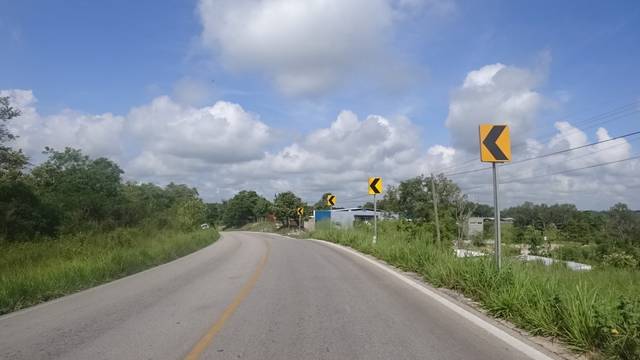
Region: Mexico
Coordinates: 17.553, -91.99